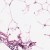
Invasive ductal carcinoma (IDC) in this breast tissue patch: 0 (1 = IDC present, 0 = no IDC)